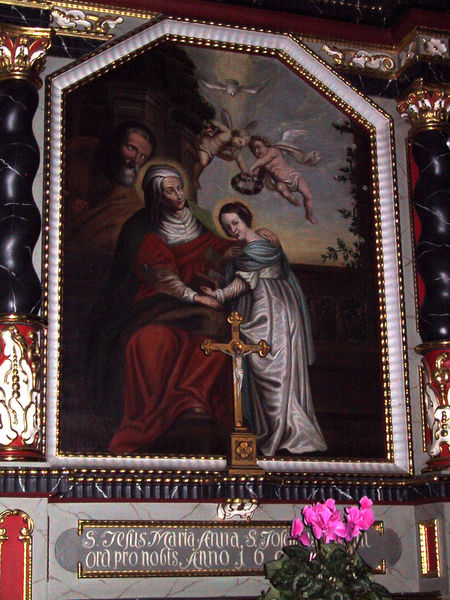
Titel: Linkes Seitenaltarretabel mit Darstellung der Anna Selbdritt
Standort: Kesseling, St. Petrus und Maternus (EU - D - RP); Herkunftsort: Weidenbach (EU - D - RP)
Schlagwörter: gemälde, himmel, mann, blume, frau, säulen, rahmen, taube, brüstung, kirche, gold, engel, dekoration, inschrift, kreuz, kranz, altar, kapitell, heilige, postament, maria, joseph, kruzifixus, ana